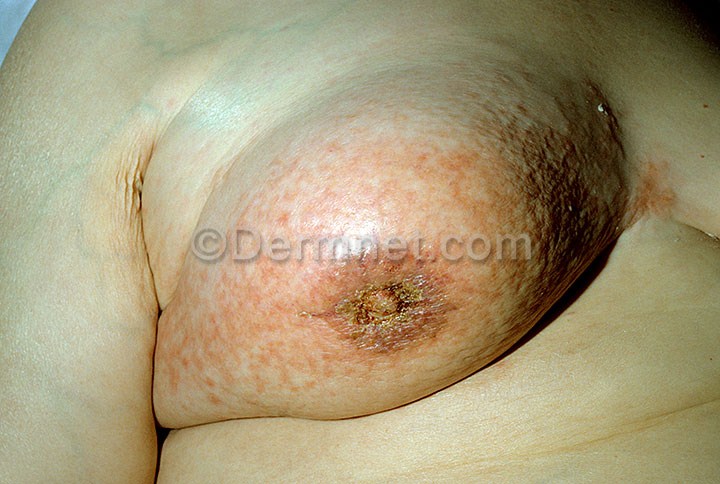
Disease: Actinic Keratosis Basal Cell Carcinoma and other Malignant Lesions